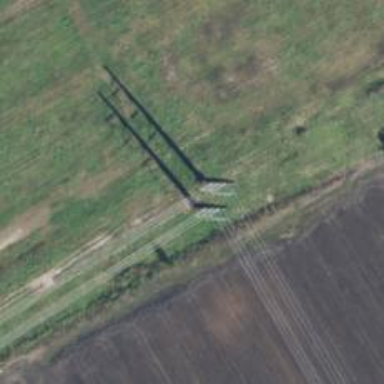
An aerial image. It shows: Power tower.